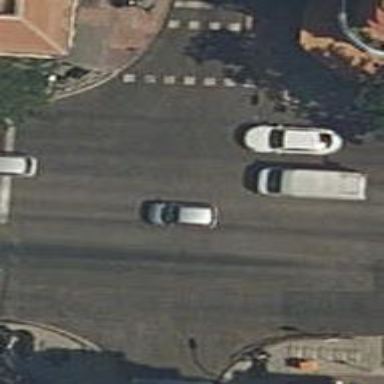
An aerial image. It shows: Road with traffic signals.